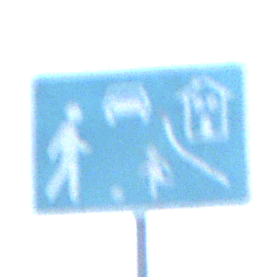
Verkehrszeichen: BeginnVerkehrsberuhigterBereich
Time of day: MorningAfternoon
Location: Outdoor (Nature)
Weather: PartlyCloudy
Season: NotSpecified
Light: Natural